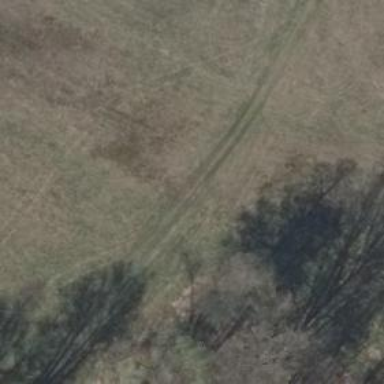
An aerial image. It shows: Grass track with grade5 track type.